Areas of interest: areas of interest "Dongguan People's Hospital Intelligent 3D Parking Garage"
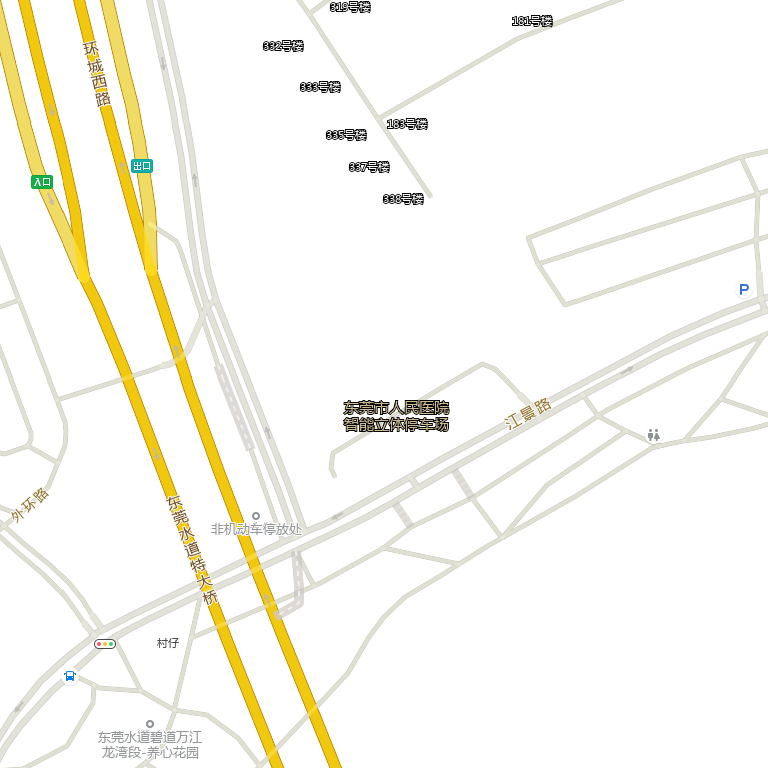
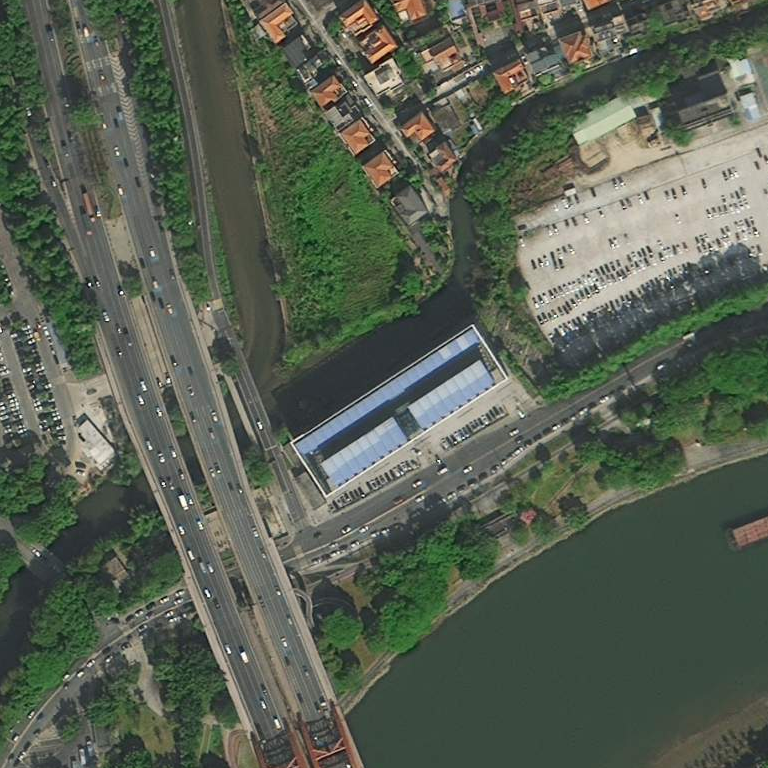